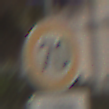
Verkehrszeichen: Geschwindigkeit70
Zusatzzeichen unten: HinweiseAufGefahrenDurchVerbaleAngabe2
Umgebung: Outdoor, Urban
Tageszeit: MorningAfternoon
Wetter: PartlyCloudy
Licht: Natural
Jahreszeit: NotSpecified
Kontrast: HighContrast